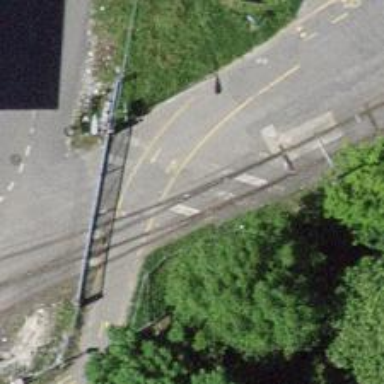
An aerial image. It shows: Asphalt cycleway.